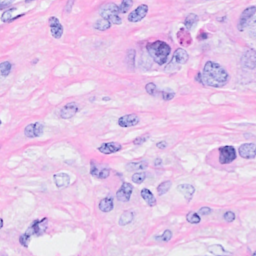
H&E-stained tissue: Breast